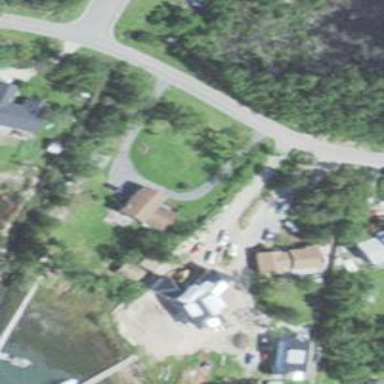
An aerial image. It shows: Driveway leading to service road.